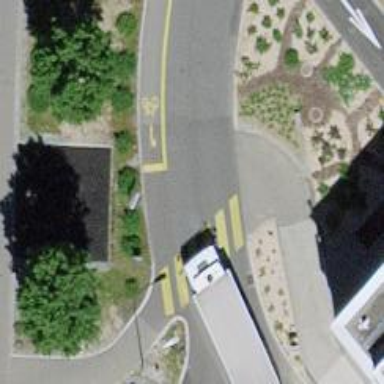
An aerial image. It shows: Zebra crossing on the road.